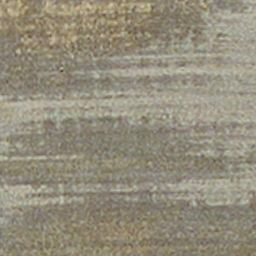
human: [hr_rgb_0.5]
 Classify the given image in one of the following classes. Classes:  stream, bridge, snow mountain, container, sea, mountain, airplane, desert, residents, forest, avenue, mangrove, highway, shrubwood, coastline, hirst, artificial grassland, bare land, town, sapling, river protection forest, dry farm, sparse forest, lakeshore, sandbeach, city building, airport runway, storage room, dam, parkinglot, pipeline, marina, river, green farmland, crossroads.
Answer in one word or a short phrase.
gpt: dry farm